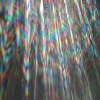
Label: sunburn